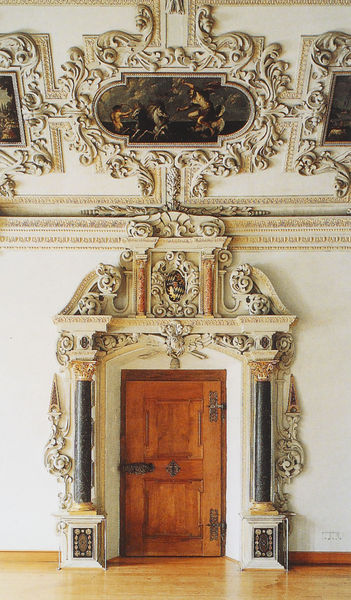
Titel: Festsaal des Klosters St. Benedikt
Künstler: Kaspar Feichtmayr
Standort: Benediktbeuern, Kloster St. Benedikt (EU - D - Bayern - Oberbayern)
Schlagwörter: weiß, blumen, braun, holz, marmor, raum, schwarz, säulen, tür, schloss, ornament, wand, barock, bild, innen, parkett, giebel, dielen, detail, ornamente, verzierung, stuck, granit, foto, kloster, palast, rathaus, girlanden, fries, portal, wappen, fresken, bibliothek, schnecken, tur, verzeirung, beschläge, kirschholz, holztür, prächtig, mächtig, deckenfries, deckenbild, schwarzer marmor, hlz, beschäge, palast saal, gekröse